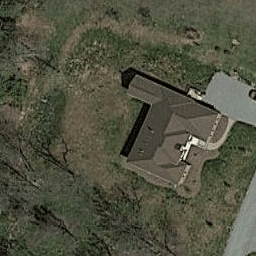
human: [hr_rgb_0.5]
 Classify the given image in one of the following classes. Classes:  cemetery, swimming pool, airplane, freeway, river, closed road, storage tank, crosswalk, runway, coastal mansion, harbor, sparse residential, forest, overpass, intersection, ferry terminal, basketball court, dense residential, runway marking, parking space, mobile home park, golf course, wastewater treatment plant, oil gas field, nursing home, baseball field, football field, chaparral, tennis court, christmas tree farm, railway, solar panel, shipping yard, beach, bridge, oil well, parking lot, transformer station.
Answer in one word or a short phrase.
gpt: sparse residential